Question:
I want to compare a search value the table columns fields, if I compare only string values with contains property, no error but in case comparing both numeric and String values, showing
> does not take 1 argument
as displayed in attached picture
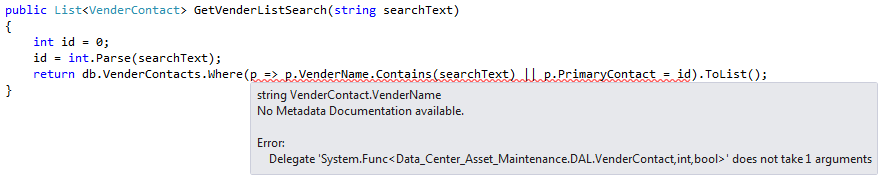
Answer: You are using single '=' which is assignment operator. For comparison use '==' operator:
'''
Where(p => p.VenerName.Contains(searchText) || p.PrimaryContact == id)
'''